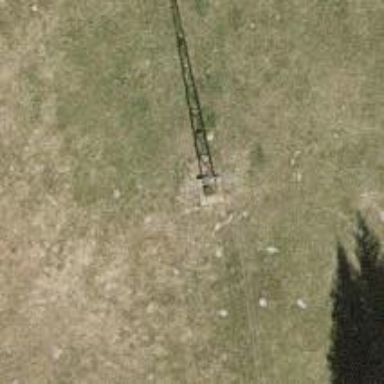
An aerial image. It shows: Power tower.